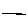
Label: line